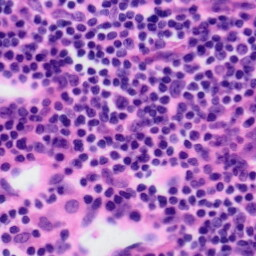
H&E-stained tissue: Tonsil